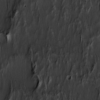
Label: not_dusty